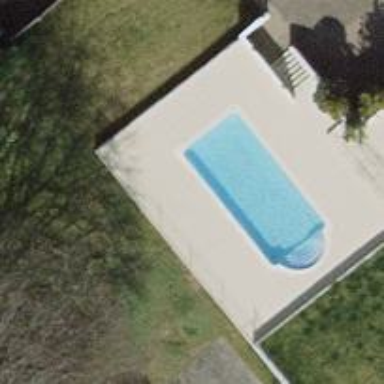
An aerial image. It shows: Swimming pool located in leisure land.